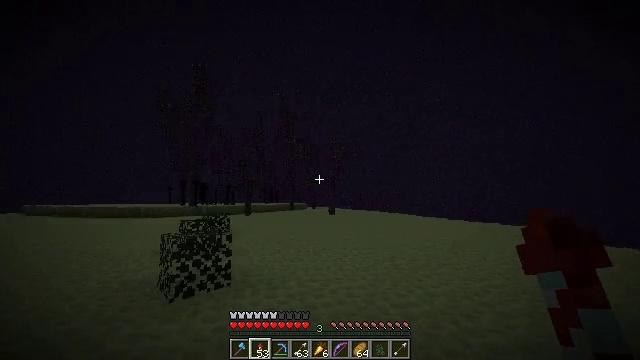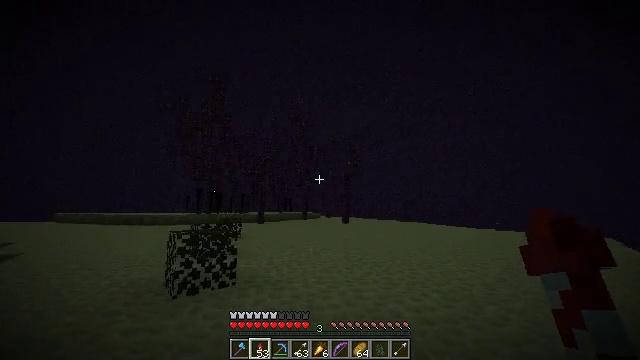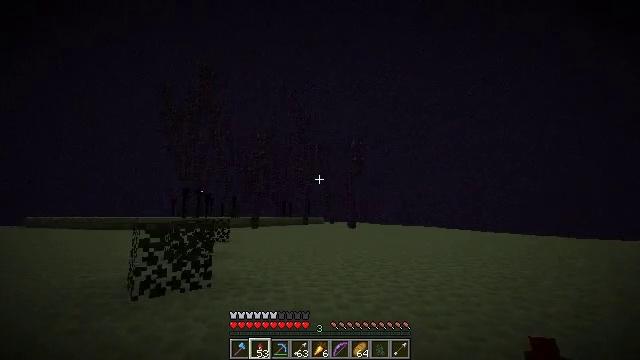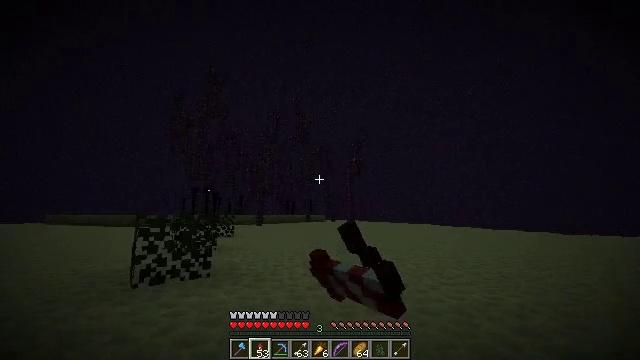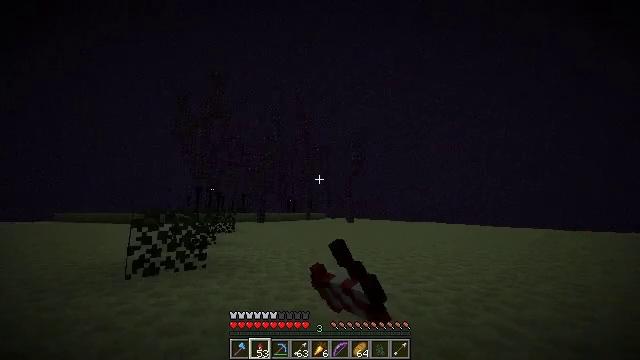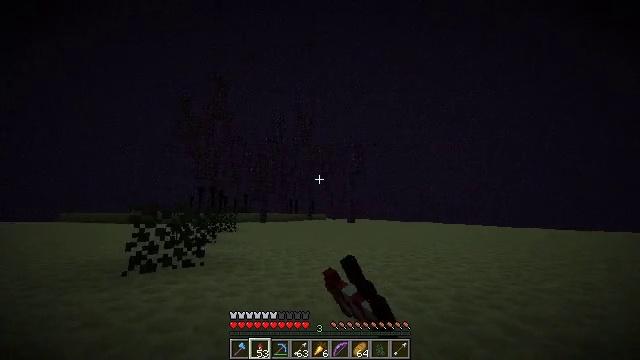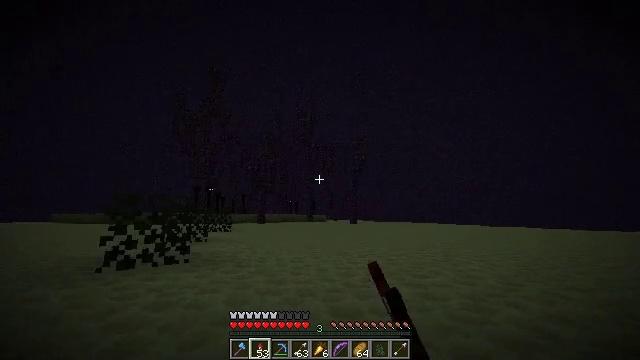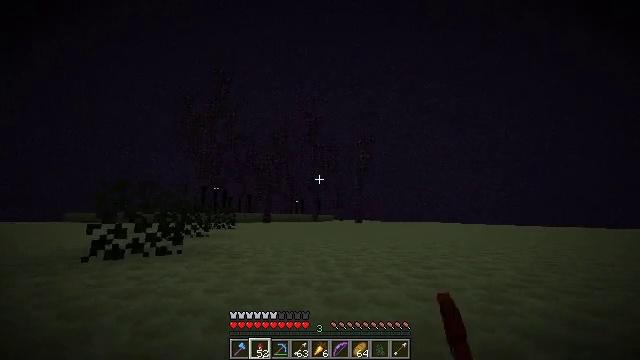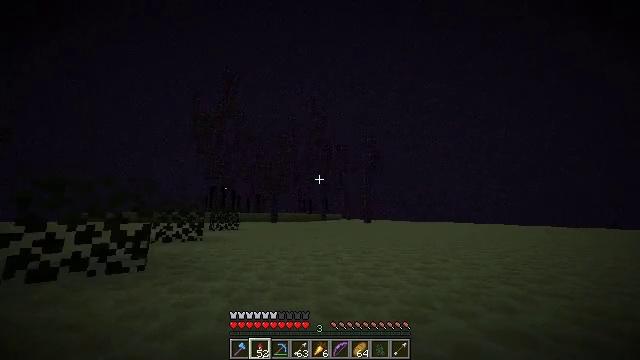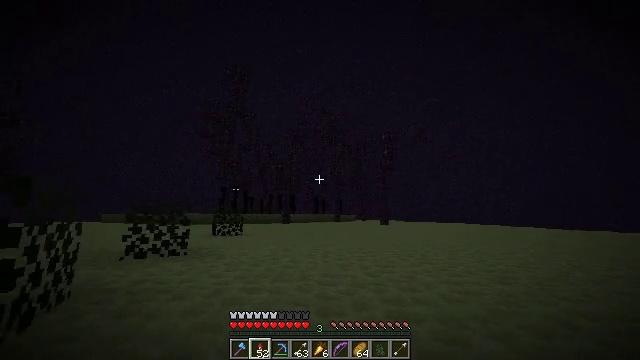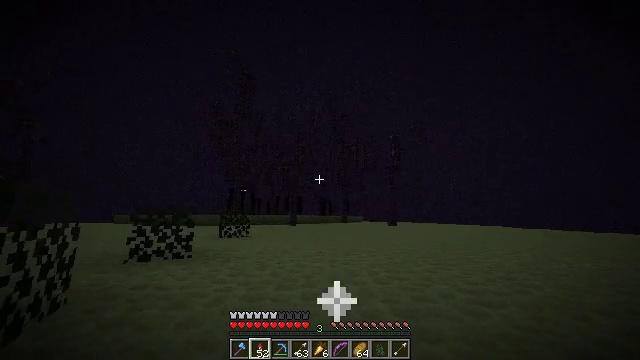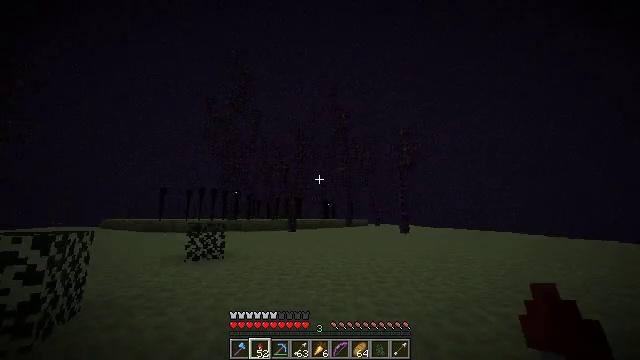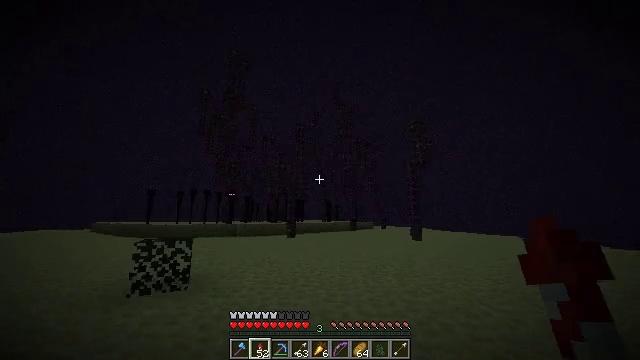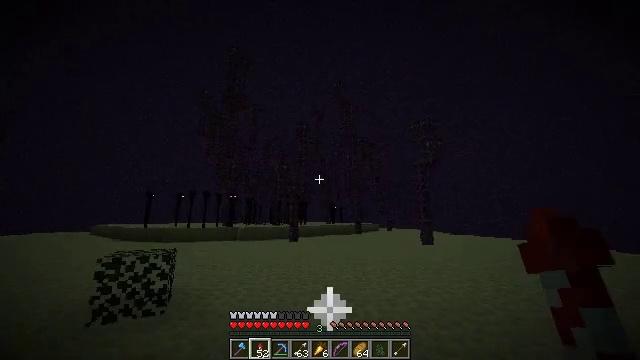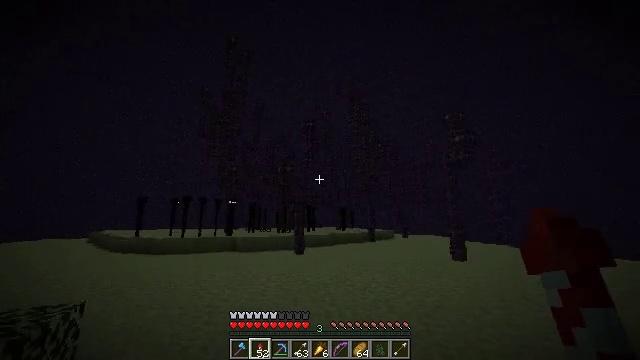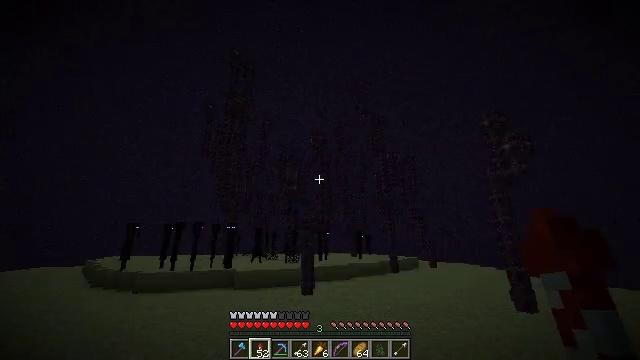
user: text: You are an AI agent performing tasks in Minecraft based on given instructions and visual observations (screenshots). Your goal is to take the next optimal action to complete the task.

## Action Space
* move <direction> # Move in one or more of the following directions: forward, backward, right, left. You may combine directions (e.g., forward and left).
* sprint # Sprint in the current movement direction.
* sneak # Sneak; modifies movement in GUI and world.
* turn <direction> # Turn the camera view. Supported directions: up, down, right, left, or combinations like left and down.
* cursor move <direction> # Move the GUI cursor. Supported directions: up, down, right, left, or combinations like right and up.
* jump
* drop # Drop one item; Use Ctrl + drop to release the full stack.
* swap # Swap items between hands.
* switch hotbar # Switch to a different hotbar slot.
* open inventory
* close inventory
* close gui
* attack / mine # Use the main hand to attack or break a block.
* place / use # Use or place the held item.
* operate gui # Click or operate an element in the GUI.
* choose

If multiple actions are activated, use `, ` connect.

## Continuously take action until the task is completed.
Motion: motion action
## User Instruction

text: Remove a firework rocket from the inventory.
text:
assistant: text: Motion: move forward, sprint, turn left and up, jump
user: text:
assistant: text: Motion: move forward, sprint, turn left, use / place, jump
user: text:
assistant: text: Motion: move forward, sprint, use / place, jump
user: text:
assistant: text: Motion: move forward, sprint, use / place, jump
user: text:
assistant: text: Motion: move forward, sprint, jump
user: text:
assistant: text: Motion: move forward, sprint, jump
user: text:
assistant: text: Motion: move forward, sprint, turn left, jump
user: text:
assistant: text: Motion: move forward, sprint, turn left, jump
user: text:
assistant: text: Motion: move forward, sprint, turn left, jump
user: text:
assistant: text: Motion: move forward, sprint, turn left, jump
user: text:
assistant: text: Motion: move forward, sprint, jump
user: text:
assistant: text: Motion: move forward, sprint, jump
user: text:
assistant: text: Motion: move forward, sprint, turn left, jump
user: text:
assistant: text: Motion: move forward, sprint, turn left, jump
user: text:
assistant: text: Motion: move forward, sprint, turn left and up, jump
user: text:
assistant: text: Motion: move forward, sprint, turn left and up, jump
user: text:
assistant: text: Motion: move forward, sprint, jump
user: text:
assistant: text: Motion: move forward, sprint, turn up, jump
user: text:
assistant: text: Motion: move forward, sprint, turn right and up, jump
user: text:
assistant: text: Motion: move forward, sprint, turn up, jump
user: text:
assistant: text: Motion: move forward, sprint, turn right and up, jump
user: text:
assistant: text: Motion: move forward, sprint, turn right and up, jump
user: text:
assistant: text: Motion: move forward, sprint, turn right and up, jump
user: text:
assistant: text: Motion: move forward, sprint, jump
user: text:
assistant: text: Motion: move forward, sprint, turn right and up, jump
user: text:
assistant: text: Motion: move forward, sprint, turn right, jump
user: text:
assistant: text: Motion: move forward, sprint, jump
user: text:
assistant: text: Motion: move forward, sprint, jump
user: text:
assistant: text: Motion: move forward, sprint, jump
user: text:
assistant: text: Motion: move forward, sprint, jump